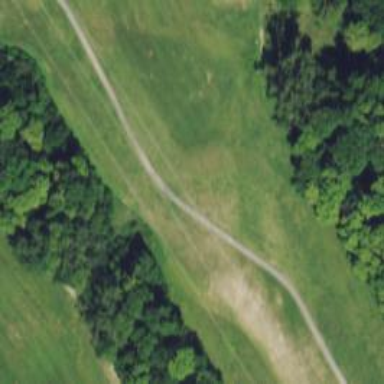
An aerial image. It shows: Path used for both walking and golf.